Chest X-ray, AP view. Patient: 67 years old, sex F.
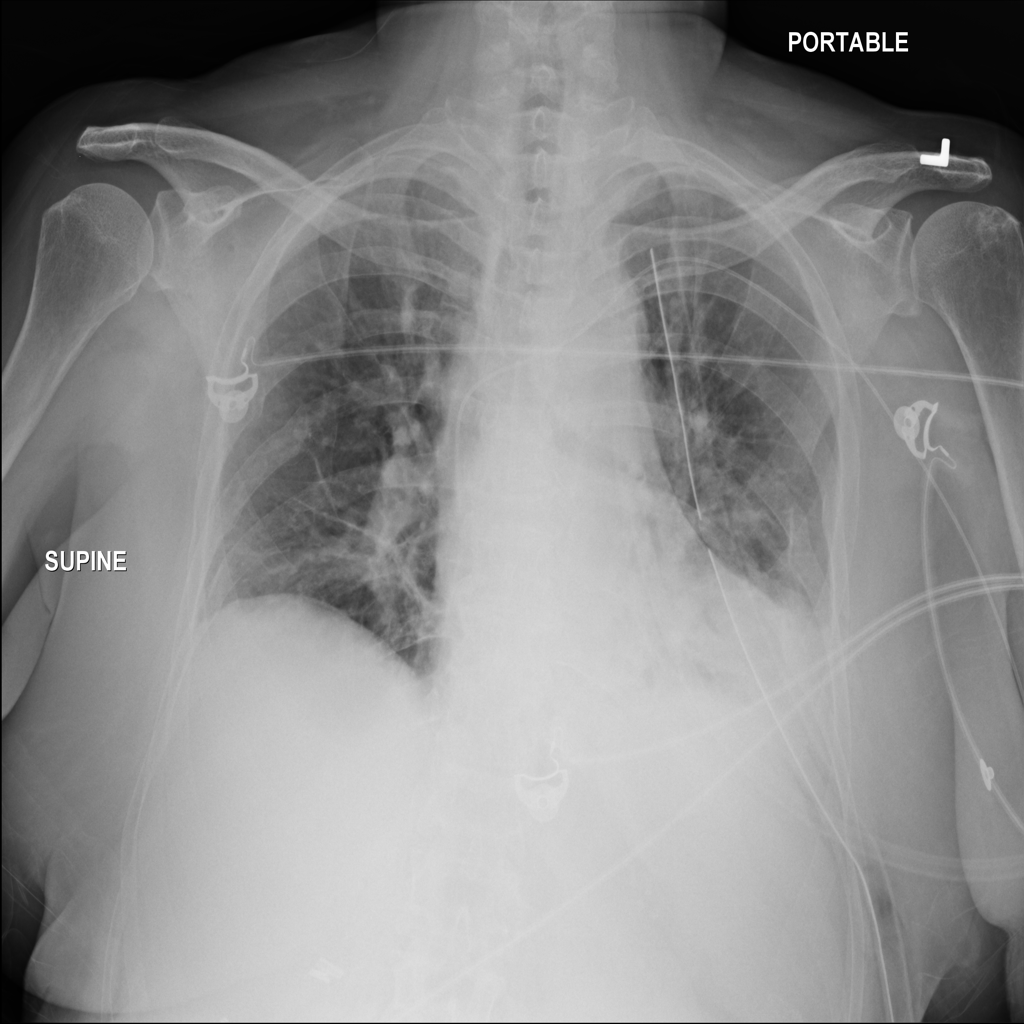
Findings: Atelectasis